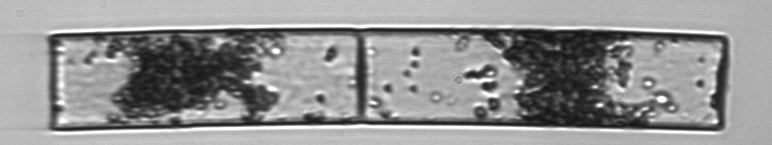
Label: Guinardia_flaccida